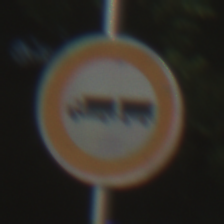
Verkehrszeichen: VerbotLastkraftwagenMitAnhaenger
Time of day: MorningAfternoon
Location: Outdoor (Nature)
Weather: Clear
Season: NotSpecified
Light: Natural